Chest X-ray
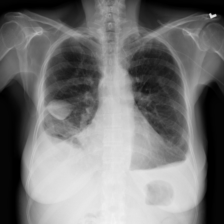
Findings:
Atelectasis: positive
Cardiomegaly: positive
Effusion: positive
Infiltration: negative
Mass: negative
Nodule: negative
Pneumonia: negative
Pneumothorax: negative
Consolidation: negative
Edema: negative
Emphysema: negative
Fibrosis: negative
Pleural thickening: positive
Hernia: negative